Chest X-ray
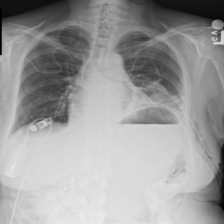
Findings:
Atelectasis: negative
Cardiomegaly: negative
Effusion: negative
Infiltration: negative
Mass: negative
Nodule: negative
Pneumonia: negative
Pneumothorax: negative
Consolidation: negative
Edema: negative
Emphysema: negative
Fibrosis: negative
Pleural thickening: negative
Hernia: negative